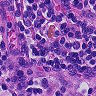
Metastatic tissue present: no